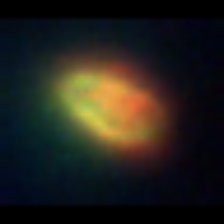
Taxon: Unknown_phyto
Group: Unknown